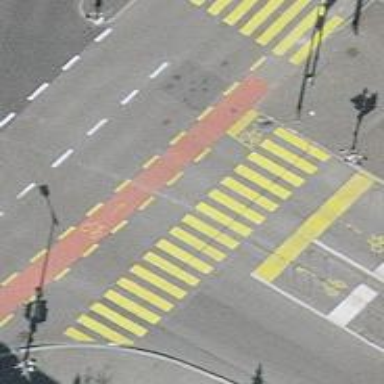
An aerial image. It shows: Marked crossing with traffic signals.